Question: I want to add a parameter to a step that runs an operating system (CmdExec) in SQL Server Agent. I have searched everywhere and asked my coworkers and none of them had tried it before. I have attached a picture of the screen. I was thinking that I might be able to add the parameter (file path) after the .exe statement, but wasn't sure.
I thought the following might work:
'''
Executable Path Parameter Path
C:\MyProgram\MyApp.exe E:\AppInfo\Client\Config.txt
'''
This is on a production server and I didn't want to break anything if this isn't correct.
Thanks!

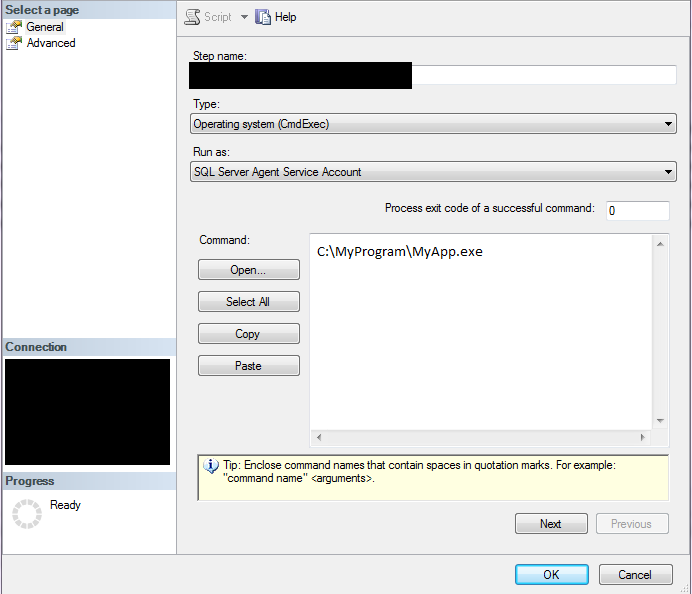
Answer: Yes You can use parameters, so your command would be:
'''
C:\MyProgram\MyApp.exe E:\AppInfo\Client\Config.txt
'''
If there is a space in the name don't forget to use quotes as specified in tip in screenshot:
'''
"C:\My Program\MyApp.exe" "E:\App Info\Client\Config.txt"
'''
Since You want to try it on production server, consider testing your configuration and software on test environment first. If You doubt that this will work, You can set job to execute only this single step to make sure it will work as expected.